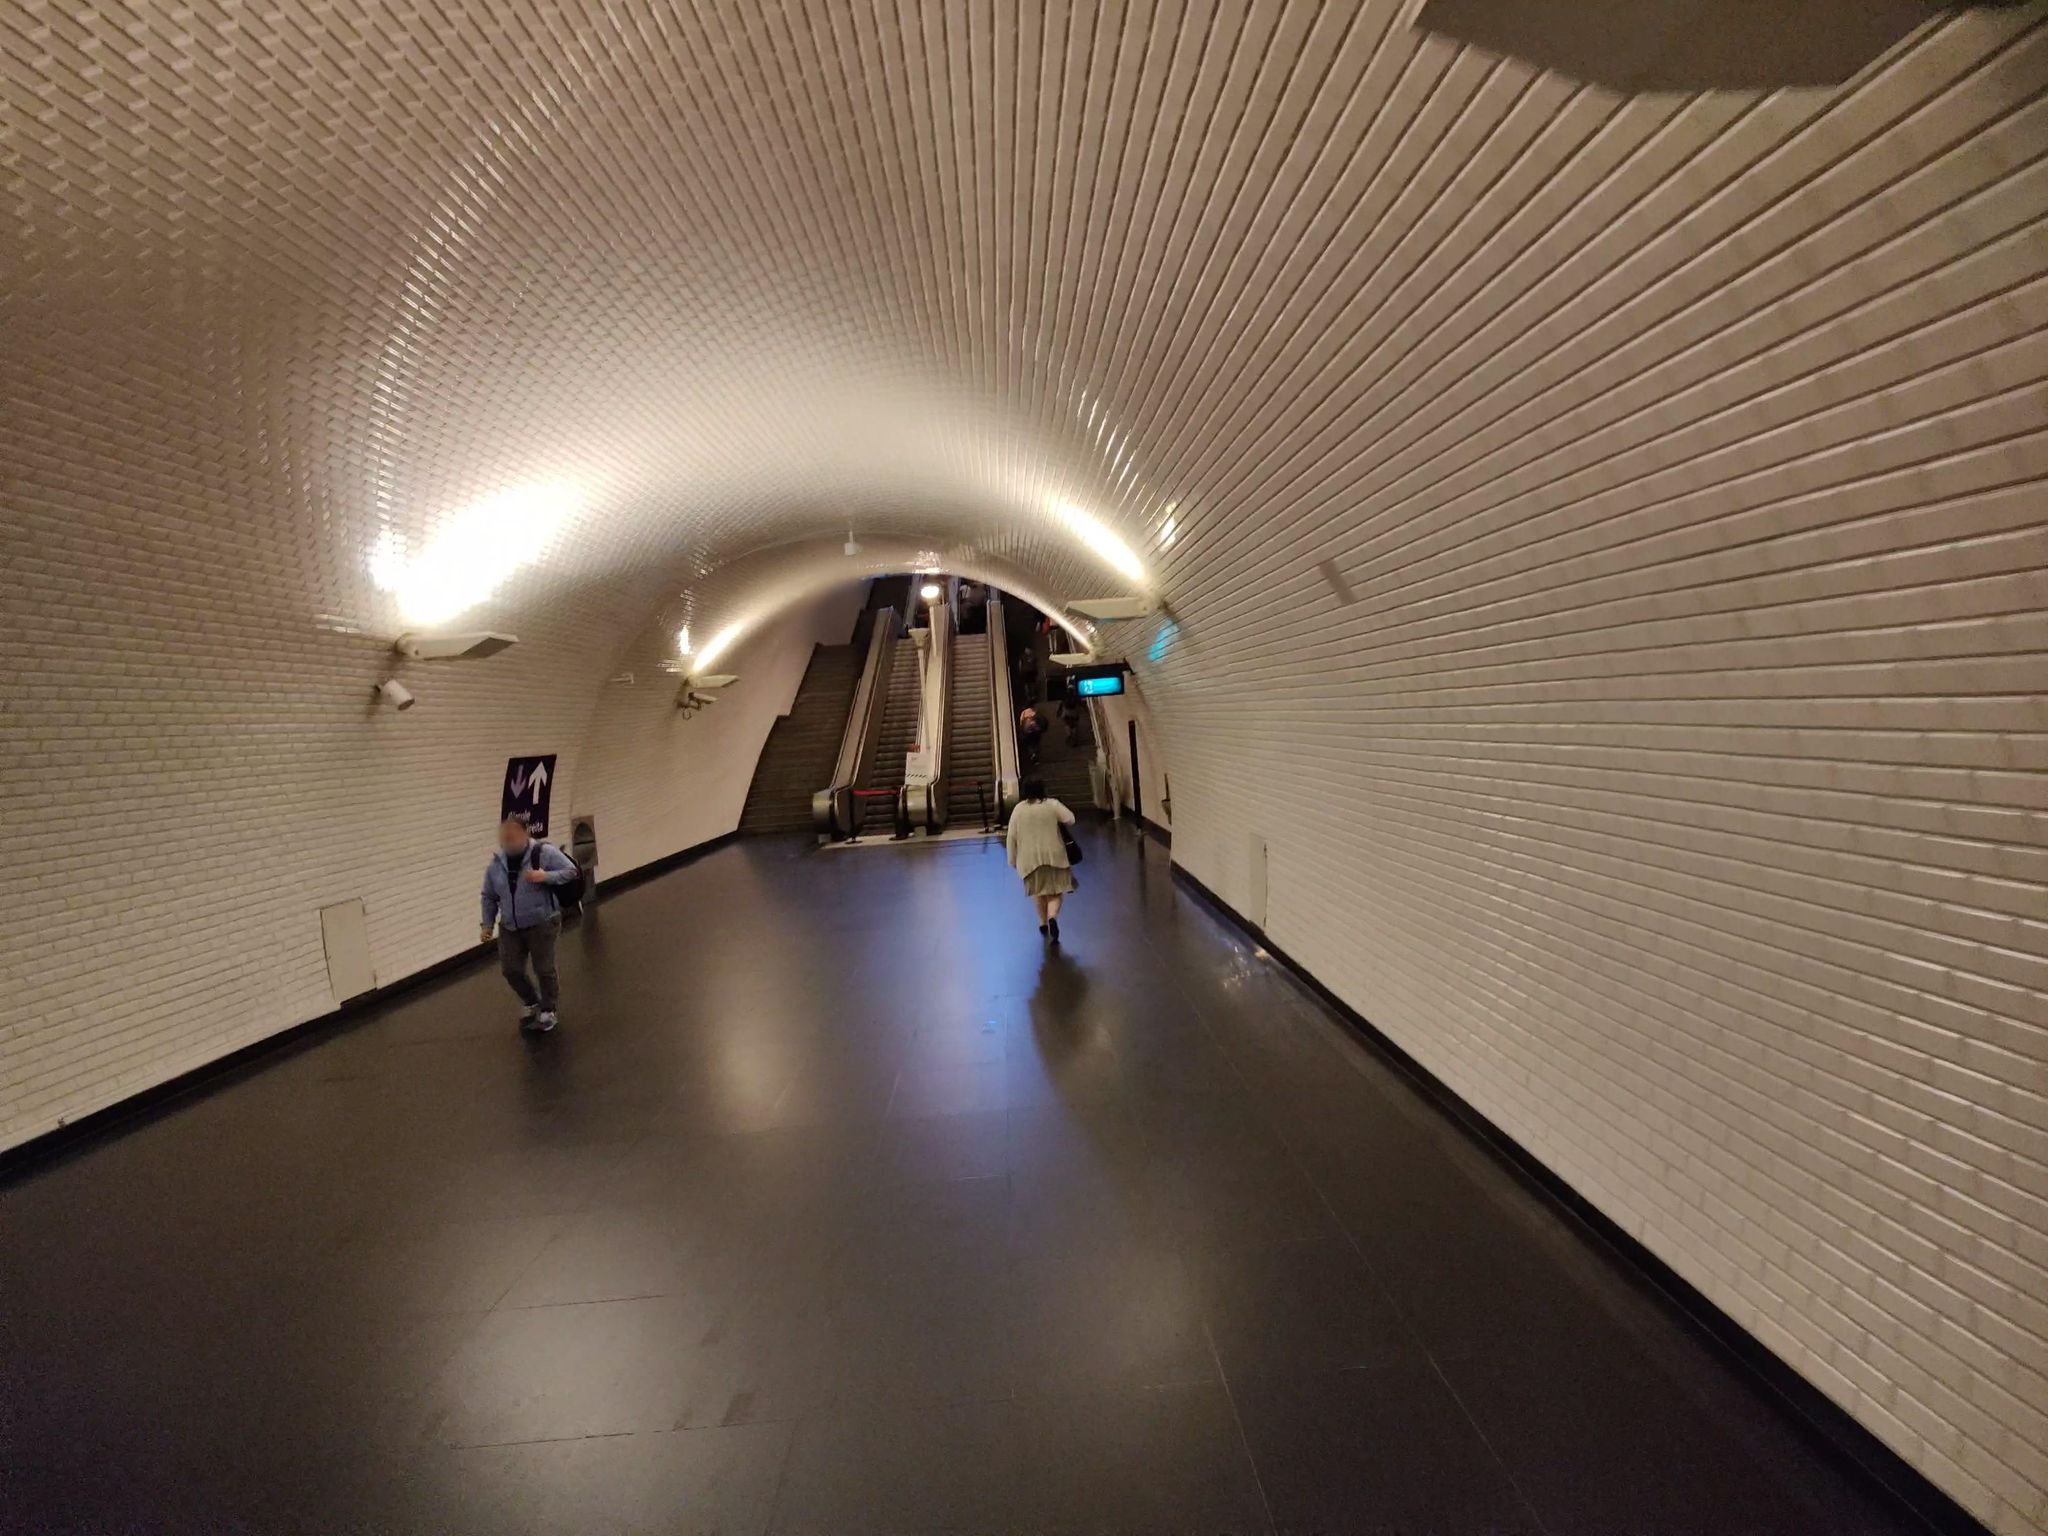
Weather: snowy
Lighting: day
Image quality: slightly poor
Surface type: cycling surface
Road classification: pedestrian, steps, footway
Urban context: urban centre
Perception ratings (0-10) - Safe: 6.88, Lively: 3.24, Beautiful: 8.71, Boring: 0.84, Depressing: 8.31, Wealthy: 1.93